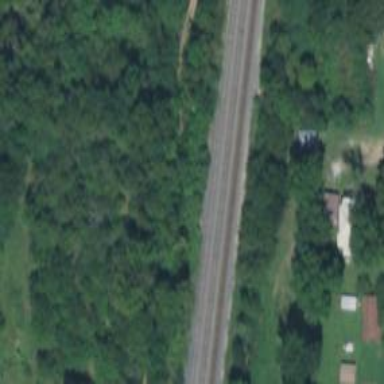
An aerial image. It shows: Railway siding with rails.